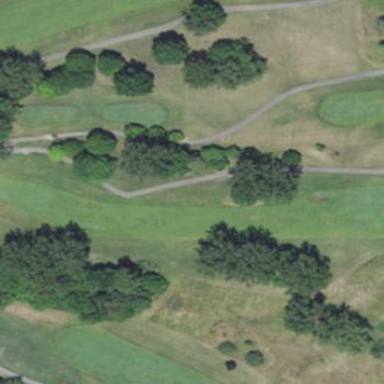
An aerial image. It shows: Golf fairway surrounded by grass.